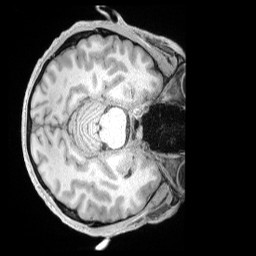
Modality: T1w
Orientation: axial
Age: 35
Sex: male
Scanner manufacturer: siemens
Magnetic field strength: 3 T
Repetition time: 2 s
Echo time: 0.00211 s